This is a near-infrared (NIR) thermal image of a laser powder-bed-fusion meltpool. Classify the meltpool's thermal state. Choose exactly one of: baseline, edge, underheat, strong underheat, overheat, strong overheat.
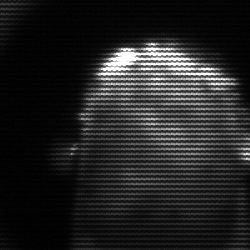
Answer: strong underheat